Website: bh-photo
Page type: billing-address
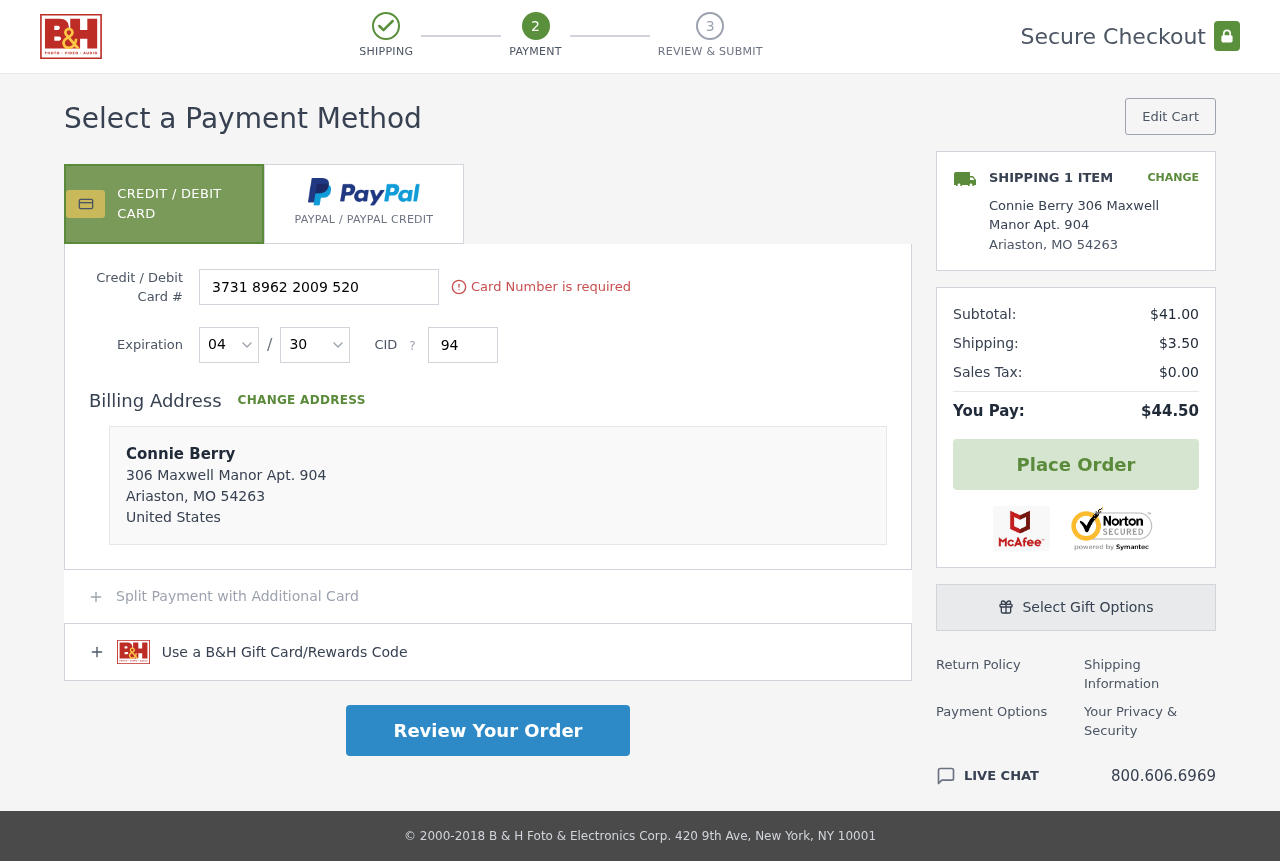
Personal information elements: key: PII_CARD_CVV
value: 9402
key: PII_CARD_EXPIRY_MONTH
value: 04
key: PII_CARD_EXPIRY_YEAR
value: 30
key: PII_CARD_NUMBER
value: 3731 8962 2009 520
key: PII_CITY
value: Ariaston
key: PII_COUNTRY
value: United States
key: PII_FULLNAME
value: Connie Berry
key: PII_FULLNAME2
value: Connie Berry
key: PII_POSTCODE
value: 54263
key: PII_STATE_ABBR
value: MO
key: PII_STREET
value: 306 Maxwell Manor Apt. 904
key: PII_POSTCODE_FULL
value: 54263
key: PII_POSTCODE_NUMERIC
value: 54263
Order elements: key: ORDER_NUM_ITEMS
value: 1
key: ORDER_SUBTOTAL
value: $41.00
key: ORDER_SHIPPING_COST
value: $3.50
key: ORDER_TAX
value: $0.00
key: ORDER_TOTAL
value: $44.50